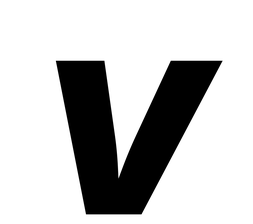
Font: Inter-Italic_ExtraBold_Italic